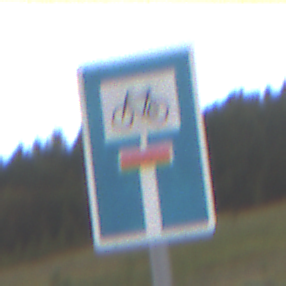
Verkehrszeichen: SackgasseRadverkehrDurchlaessig
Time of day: Midday
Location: Outdoor (Nature)
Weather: Overcast
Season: NotSpecified
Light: Natural